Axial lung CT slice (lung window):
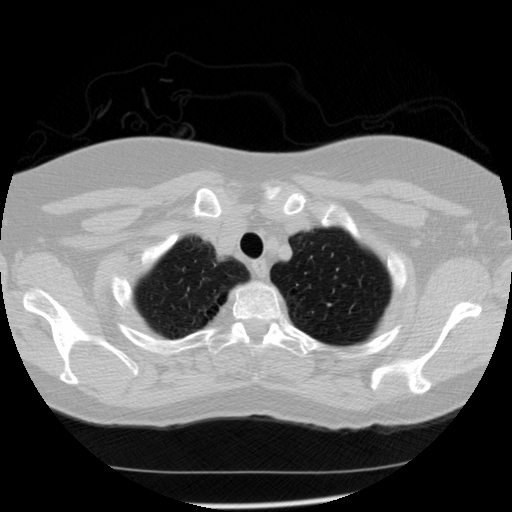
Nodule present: no